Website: macys
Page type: customer-info-address
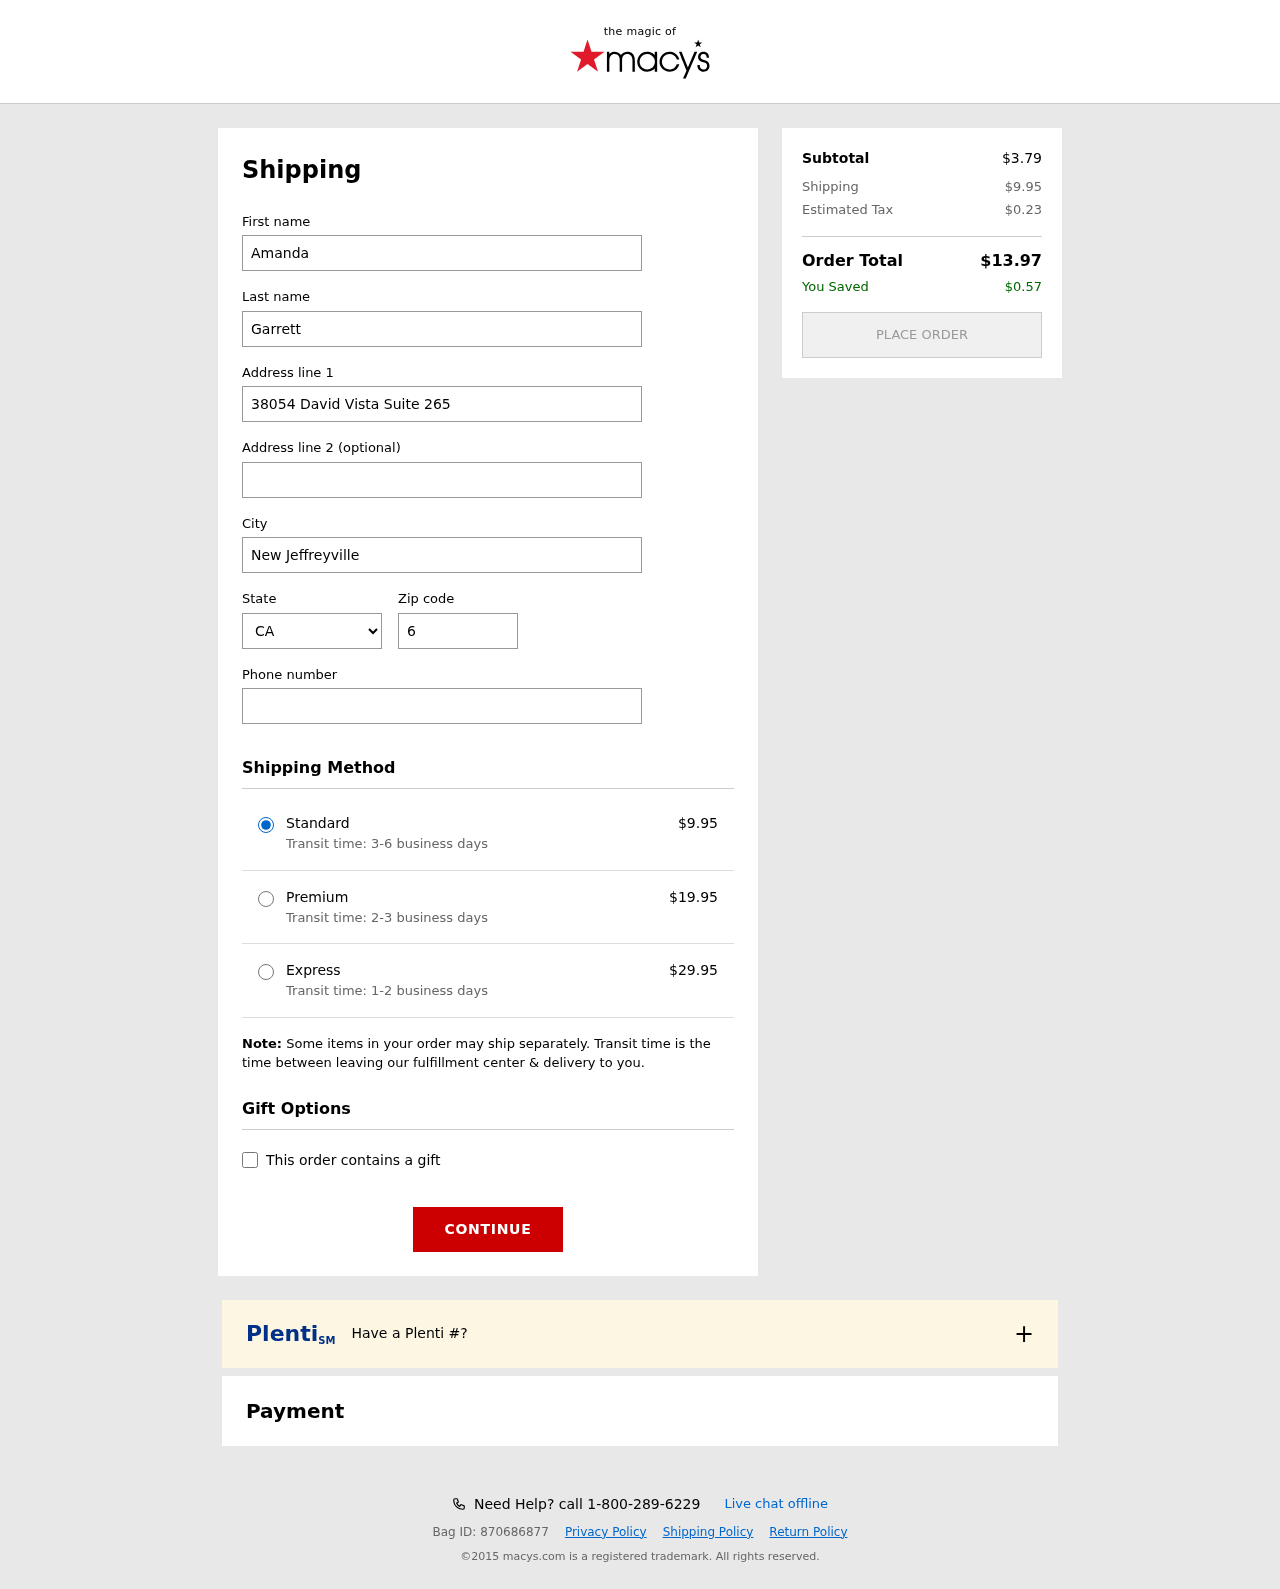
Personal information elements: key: PII_CITY
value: New Jeffreyville
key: PII_FIRSTNAME
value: Amanda
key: PII_LASTNAME
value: Garrett
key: PII_PHONE
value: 6893193489
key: PII_POSTCODE
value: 64816
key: PII_STATE_ABBR
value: CA
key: PII_STREET
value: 38054 David Vista Suite 265
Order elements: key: ORDER_SHIPPING_COST
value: $9.95
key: ORDER_SHIPPING_COST_PREMIUM
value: $19.95
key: ORDER_SHIPPING_COST_EXPRESS
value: $29.95
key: ORDER_SUBTOTAL
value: $3.79
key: ORDER_TAX
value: $0.23
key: ORDER_TOTAL
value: $13.97
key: ORDER_SAVINGS
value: $0.57